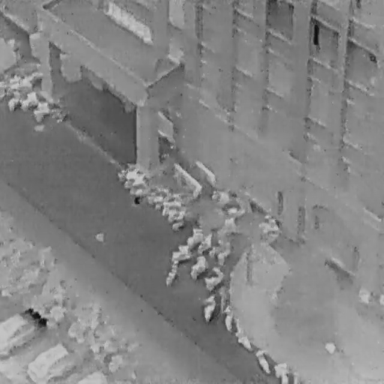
There are 26 objects shown in the infrared image, including 23 Bicycles, and three Cars.